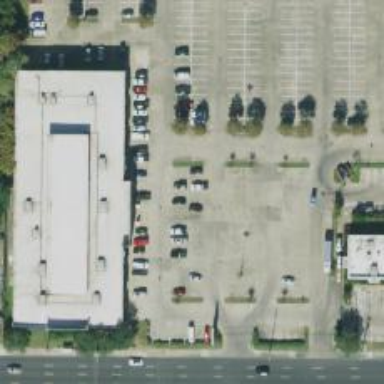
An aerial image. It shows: Parking space.